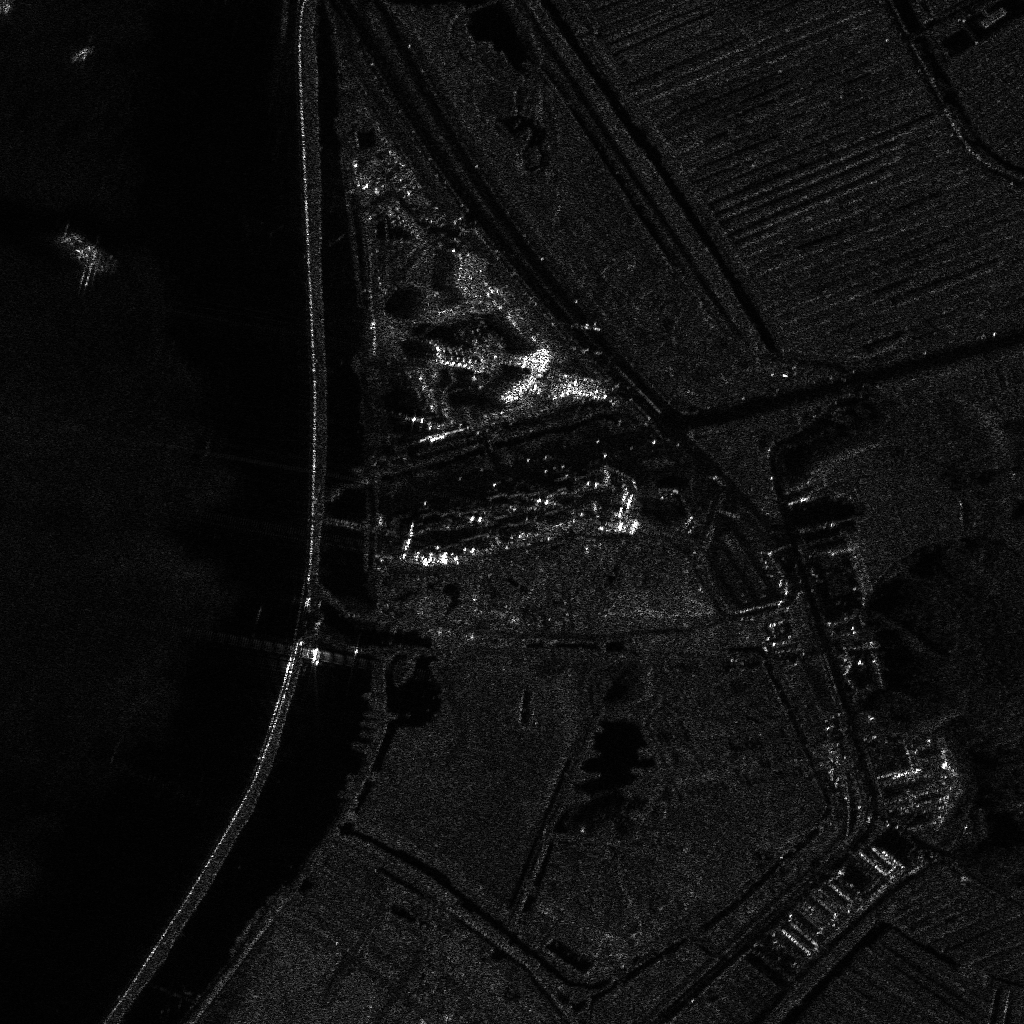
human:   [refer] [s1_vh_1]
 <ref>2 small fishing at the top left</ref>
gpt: <box>[[6, 23, 10, 24, 41], [5, 24, 9, 24, 41]]</box>